Field crop: tomato
Growth stage: 1
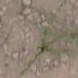
Species: cyperus